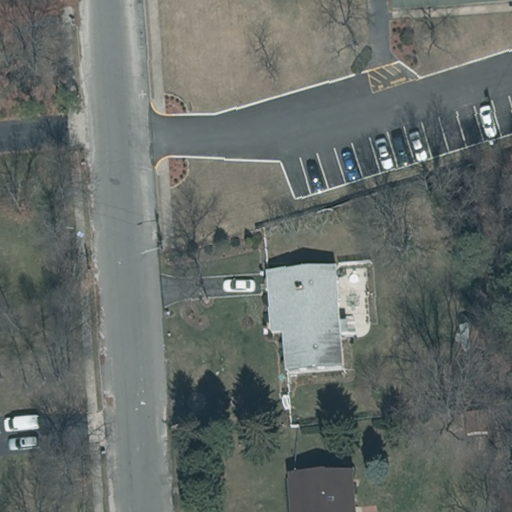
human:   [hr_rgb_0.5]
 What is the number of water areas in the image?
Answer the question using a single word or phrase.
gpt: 0

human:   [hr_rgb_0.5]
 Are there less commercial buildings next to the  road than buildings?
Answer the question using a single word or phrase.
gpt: yes

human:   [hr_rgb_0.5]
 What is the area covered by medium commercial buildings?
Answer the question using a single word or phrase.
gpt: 0m2

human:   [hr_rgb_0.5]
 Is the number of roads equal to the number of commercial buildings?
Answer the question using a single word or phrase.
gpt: no

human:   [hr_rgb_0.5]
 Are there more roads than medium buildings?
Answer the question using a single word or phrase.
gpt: no

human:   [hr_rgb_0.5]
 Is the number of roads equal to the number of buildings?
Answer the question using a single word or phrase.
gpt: no

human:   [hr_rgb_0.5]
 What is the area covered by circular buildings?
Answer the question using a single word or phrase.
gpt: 0m2

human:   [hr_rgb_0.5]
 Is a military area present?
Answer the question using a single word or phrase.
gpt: no

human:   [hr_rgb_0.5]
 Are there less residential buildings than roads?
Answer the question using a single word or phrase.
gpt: no

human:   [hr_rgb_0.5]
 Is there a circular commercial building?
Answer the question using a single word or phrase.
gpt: no

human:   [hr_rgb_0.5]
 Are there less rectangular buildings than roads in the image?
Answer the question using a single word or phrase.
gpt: yes

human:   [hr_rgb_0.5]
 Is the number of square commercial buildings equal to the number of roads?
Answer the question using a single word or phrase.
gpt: no

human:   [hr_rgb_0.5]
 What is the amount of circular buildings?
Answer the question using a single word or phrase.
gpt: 0

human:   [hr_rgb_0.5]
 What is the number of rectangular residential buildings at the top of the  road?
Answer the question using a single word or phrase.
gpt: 0

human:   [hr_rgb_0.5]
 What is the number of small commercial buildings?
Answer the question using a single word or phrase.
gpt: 0

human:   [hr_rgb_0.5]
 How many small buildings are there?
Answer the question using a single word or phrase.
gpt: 0

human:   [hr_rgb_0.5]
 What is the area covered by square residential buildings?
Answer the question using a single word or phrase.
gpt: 0m2

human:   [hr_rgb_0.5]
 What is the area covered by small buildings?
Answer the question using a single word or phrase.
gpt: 0m2

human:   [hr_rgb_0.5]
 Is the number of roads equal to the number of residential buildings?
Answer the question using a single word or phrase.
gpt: no

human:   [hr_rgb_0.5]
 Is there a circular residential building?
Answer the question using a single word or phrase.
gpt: no

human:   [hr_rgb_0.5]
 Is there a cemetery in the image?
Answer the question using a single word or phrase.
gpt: no

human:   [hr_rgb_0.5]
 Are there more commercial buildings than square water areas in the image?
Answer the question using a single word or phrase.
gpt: no

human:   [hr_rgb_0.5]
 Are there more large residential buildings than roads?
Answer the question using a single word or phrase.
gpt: no

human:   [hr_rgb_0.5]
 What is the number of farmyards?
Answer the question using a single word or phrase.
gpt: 0

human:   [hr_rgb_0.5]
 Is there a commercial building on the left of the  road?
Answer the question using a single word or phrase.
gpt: no

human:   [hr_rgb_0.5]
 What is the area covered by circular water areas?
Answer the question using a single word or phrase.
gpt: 0m2

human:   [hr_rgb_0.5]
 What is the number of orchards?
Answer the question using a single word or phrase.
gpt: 0

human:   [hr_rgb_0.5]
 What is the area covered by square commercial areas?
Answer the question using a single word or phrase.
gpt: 0m2

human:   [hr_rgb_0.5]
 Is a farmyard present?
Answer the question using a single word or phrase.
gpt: no

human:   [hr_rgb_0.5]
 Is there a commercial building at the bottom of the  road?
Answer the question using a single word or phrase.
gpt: no

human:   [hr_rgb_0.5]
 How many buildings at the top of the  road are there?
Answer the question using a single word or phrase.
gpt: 0

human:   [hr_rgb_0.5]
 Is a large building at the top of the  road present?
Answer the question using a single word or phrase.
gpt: no

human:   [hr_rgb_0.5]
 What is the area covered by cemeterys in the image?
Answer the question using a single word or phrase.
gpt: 0m2

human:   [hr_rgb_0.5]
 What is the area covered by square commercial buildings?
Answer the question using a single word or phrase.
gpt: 0m2

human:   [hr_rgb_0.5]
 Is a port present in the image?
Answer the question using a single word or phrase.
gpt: no

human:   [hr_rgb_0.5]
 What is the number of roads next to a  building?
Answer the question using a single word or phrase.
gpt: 1